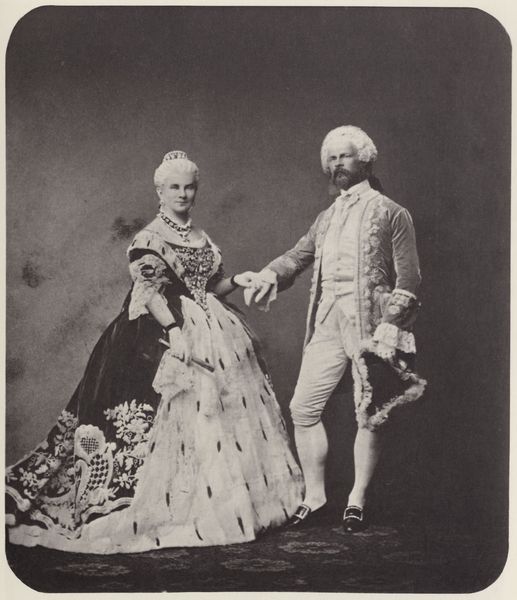
Titel: Königin Marie und Prinz Luitpold im Ballkostüm
Künstler: Joseph Albert
Standort: München
Institution: Geheimes Hausarchiv
Schlagwörter: blau, hand, mann, weiß, zola, decolte, frau, grau, haar, handschuhe, hintergrund, hut, kleid, männer, schmuck, schwarz, blick, dame, fächer, muster, ornament, rock, schleife, teppich, alt, bart, schnurrbart, arm, barock, federn, hermelin, pelz, samt, spitze, ärmel, bildnis, hände, portrait, porträt, gewand, haare, kostüm, mantel, stickerei, adel, paar, theater, diadem, krone, prinzessin, rokoko, vornehm, fell, perücke, schleppe, dutt, zwei, haltung, schuhe, kette, erhaben, kaiser, könig, frack, dick, ornamente, verzierung, robe, edel, rüschen, knöpfe, gehrock, schnauzbart, weste, halskette, foto, fotografie, photographie, strümpfe, blumenmuster, schwarzweiss, uniform, dreispitz, manschette, manschetten, herrscher, nerz, fürst, photo, flecken, taschentuch, ehepaar, armband, knopfreihe, prinz, schwaru, adelig, kniebundhose, strumpfhosen, elisabeth, königin, gestickt, schnallenschuhe, orientteppich, perücken, fotographie, perser, reifrock, englisch, victoria, kaiserin, purpur, samten, schnallen, perrücke, mozart, perserteppich, kniehose, grauhaarig, geschmeide, seidenstrümpfe, königspaar, knöpde, rüschens, taschenzuch, juwelen, kolier, dicke frau, 1900, fürsin, schwaruweiß, hernelin, schwarzscheiß, roobe